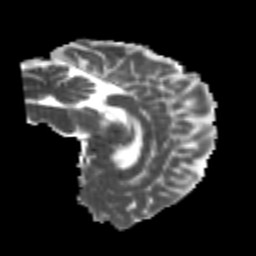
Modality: MD
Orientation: sagittal
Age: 25
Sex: male
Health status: healthy
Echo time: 0.074 s